Question: So here is an image of my ABCS. It is a requester ABCS which acts as an interface between a legacy system and EBS:

The steps are basically as follows:
1. Legacy system makes a request (let's say a creation of a trouble ticket).
2. We transform the ABM request to EBS request.
3. We invoke the EBS.
4. EBS sends response to ABCS.
5. ABCS sends an acknowledgement response to EBS.
I need to create a simple stub that could be used to test this ABCS BPEL with soapUI. Can somebody give me a general idea about how it should look? I'm looking for some simple BPEL diagram example maybe with some description.
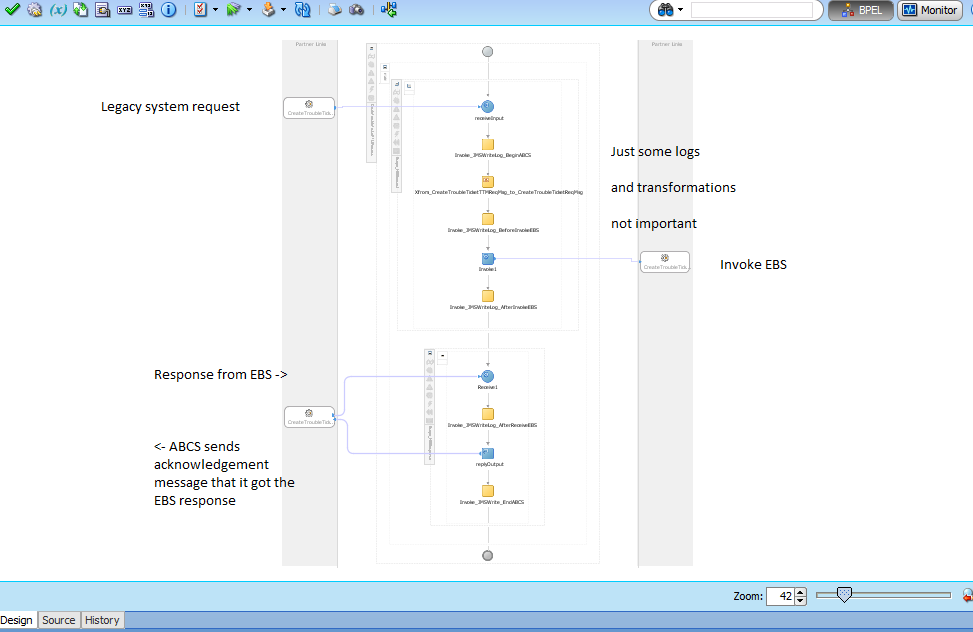
Answer: What do you want to do?
If you want to test your implementation with a simulation of EBS, you could use the JDeveloper test tool.
If you have to test your BPEL from SoapUi, you are looking for a solution to create a mock which is simulating your EBS ?
Edit : The solution to build a mock :
- - - - - - - -
The first and the second solution are intrusive, you have to edit your SOA module to made your test.
The better way is to build your mock into another composite and to use the deployement plan to have a test environnement with your mock.